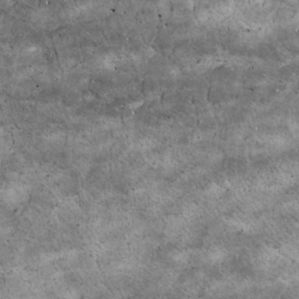
Label: non_frost